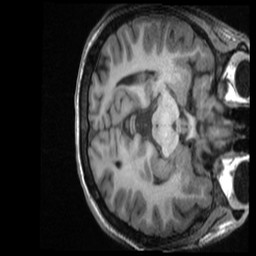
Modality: T1w
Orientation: axial
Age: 22
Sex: female